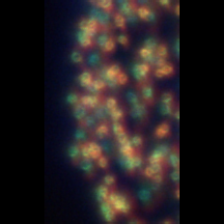
Taxon: Phaeocystis
Group: Other